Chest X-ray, AP view. Patient: 71 years old, sex M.
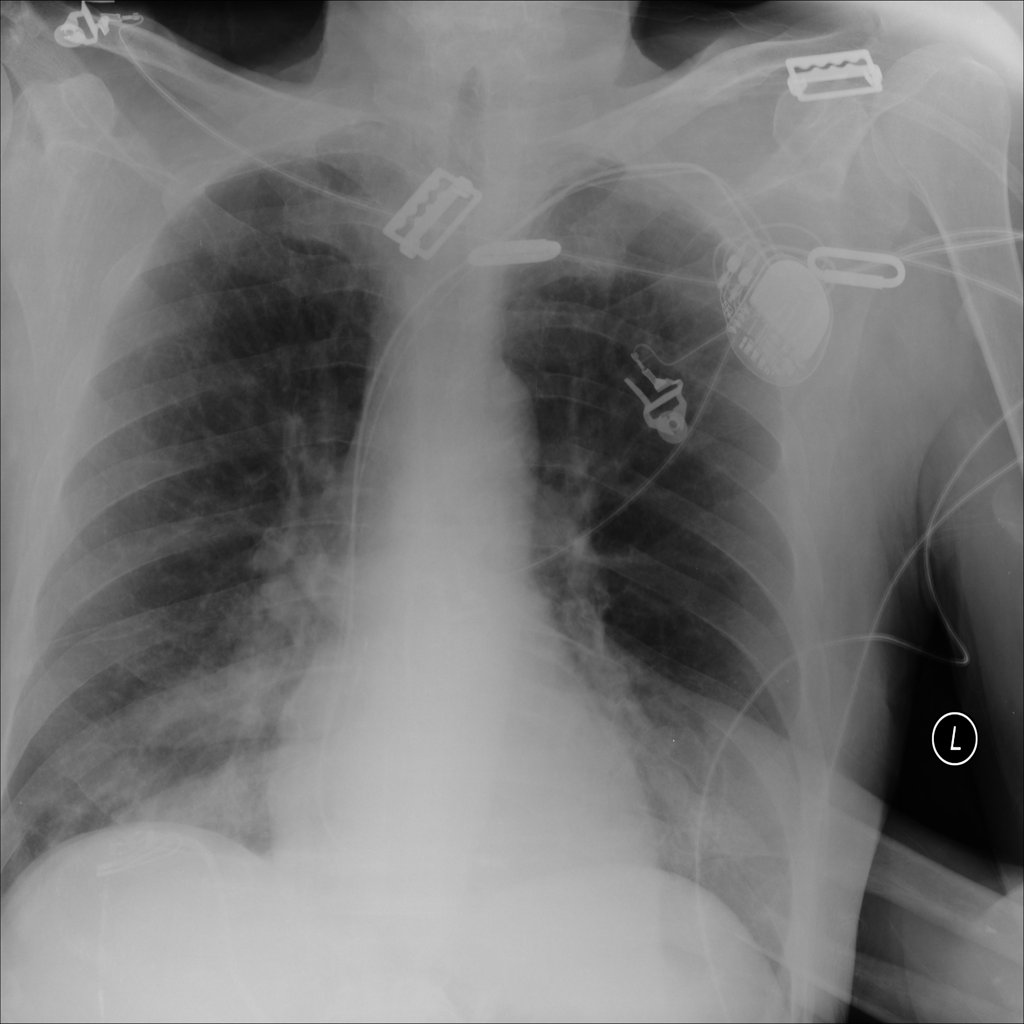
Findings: No Finding